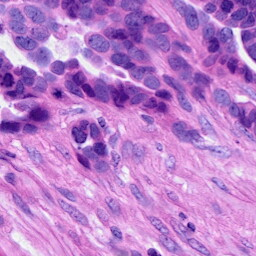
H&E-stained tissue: Ovarian